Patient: sex F, age 61
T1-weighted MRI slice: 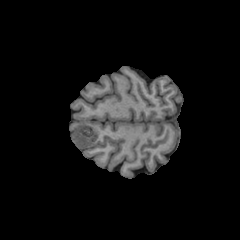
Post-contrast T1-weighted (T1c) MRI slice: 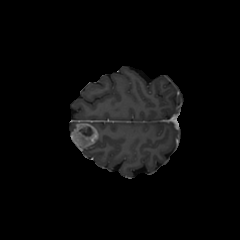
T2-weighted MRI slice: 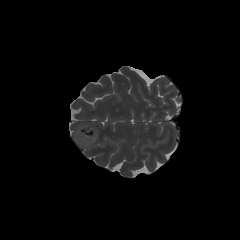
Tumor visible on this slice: yes
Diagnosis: Glioblastoma, IDH-wildtype
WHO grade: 4